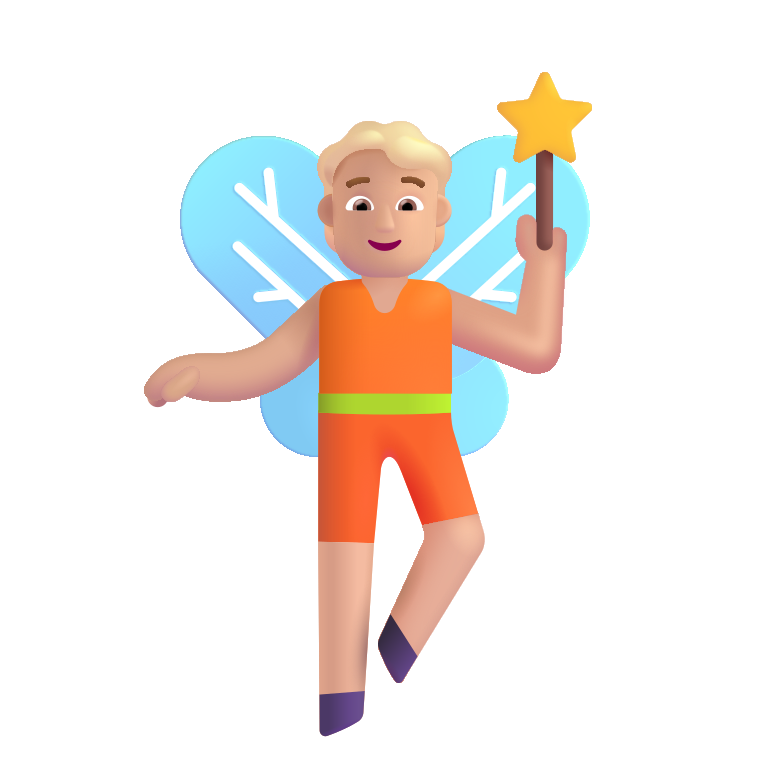
person fairy color  light